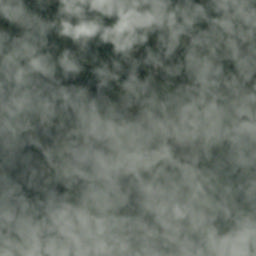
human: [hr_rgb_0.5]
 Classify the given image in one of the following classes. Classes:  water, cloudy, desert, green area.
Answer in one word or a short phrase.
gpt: cloudy